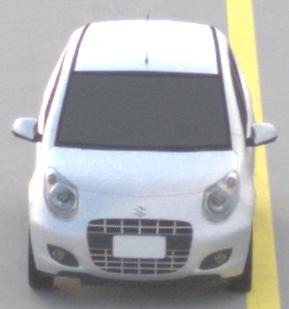
Make: Suzuki
Model: Alto 1.0
Detailed model: Alto (V)
Model produced from: 2011/02
Model produced until: 2011/03
Doors: 5
Color: white
Road condition: dry road
Daytime: sunrise or sunset
Contrast: low contrast